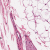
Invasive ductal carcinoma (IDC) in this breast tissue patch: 0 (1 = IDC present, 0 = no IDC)